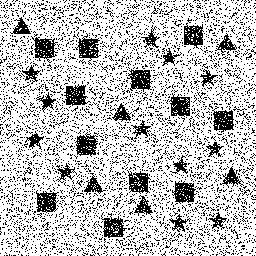
Squares: 12
Triangles: 6
Stars: 12
Total shapes: 30